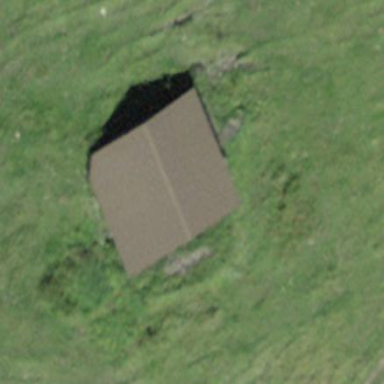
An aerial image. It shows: Cabin.